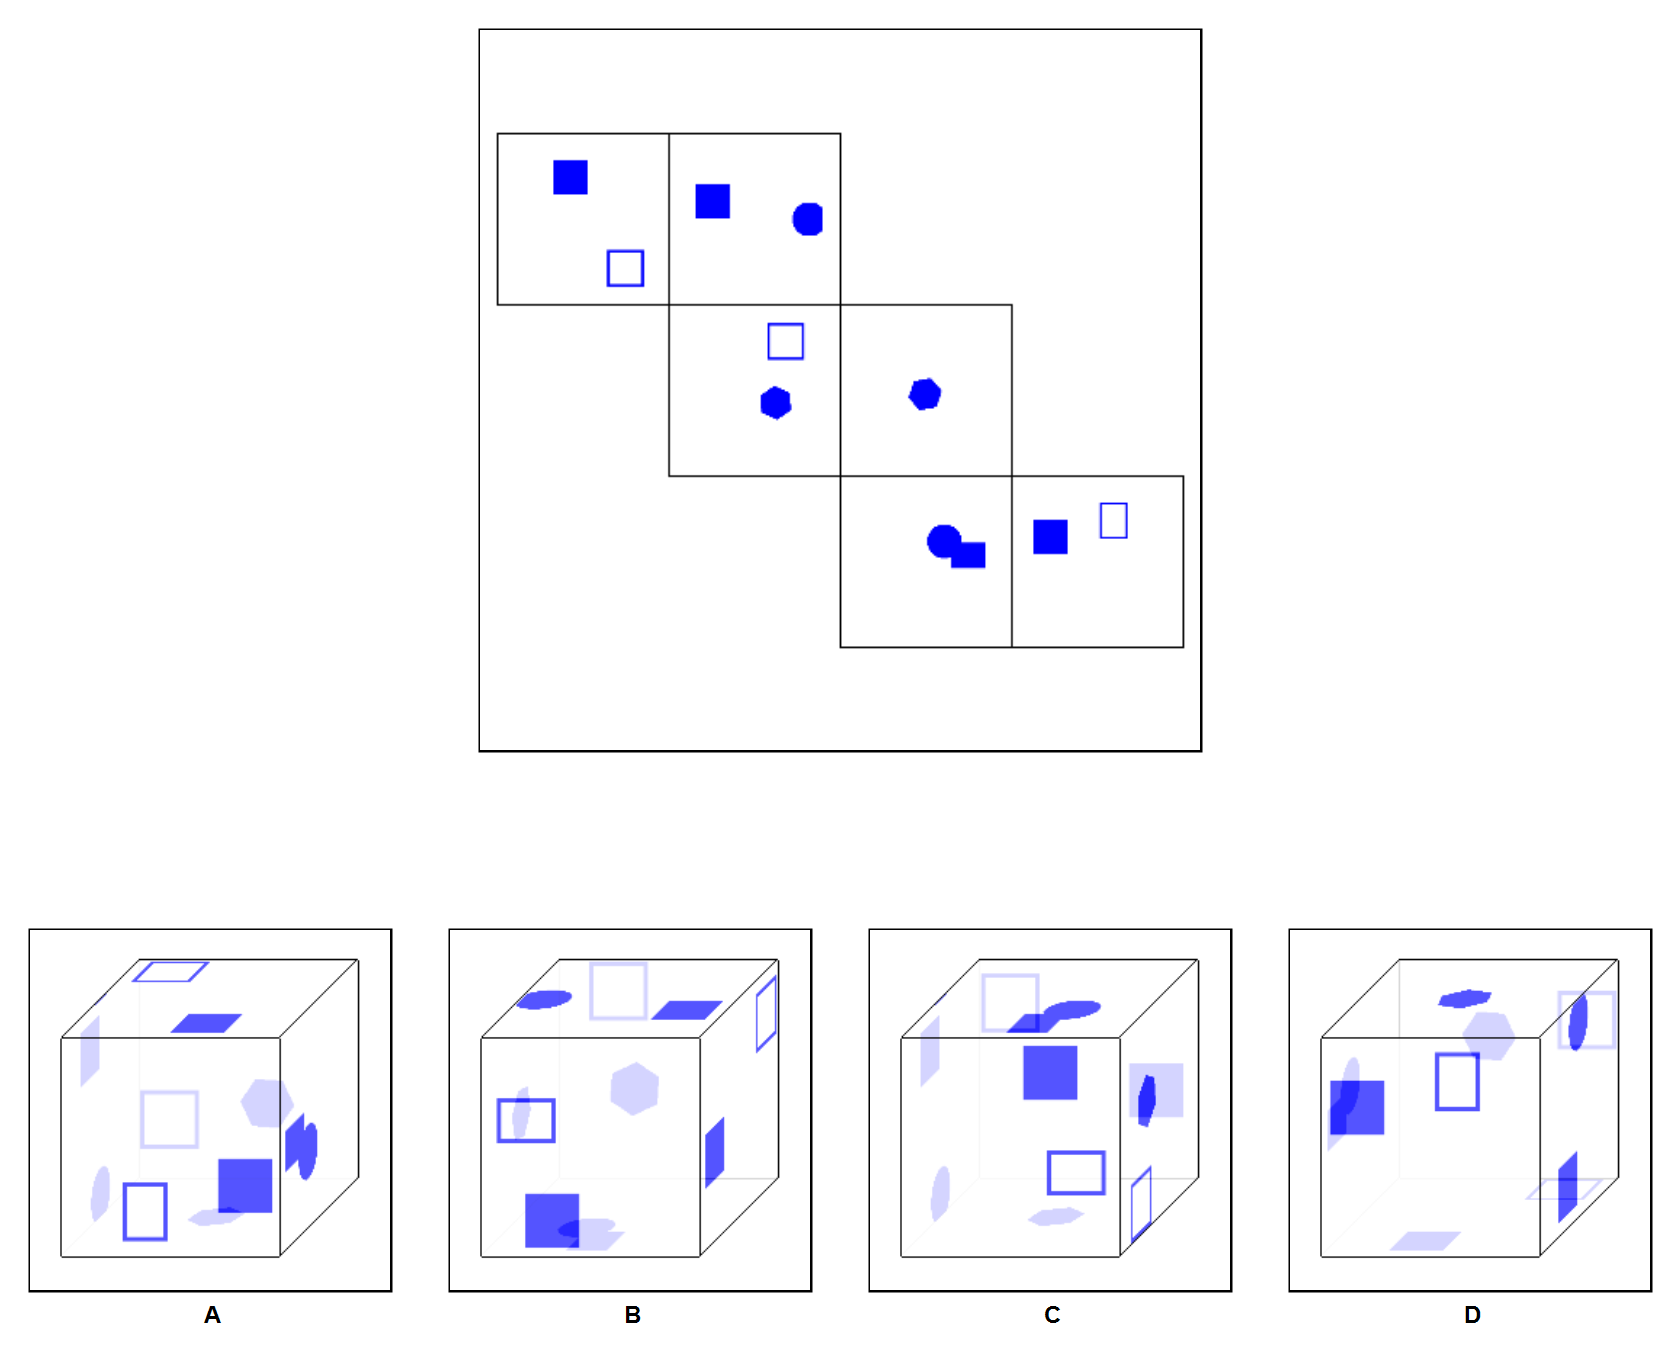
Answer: C